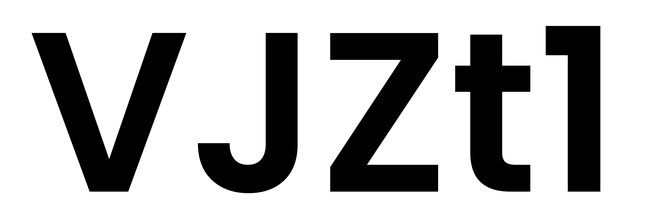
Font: Poppins-SemiBold